Question: I'm looking for style information on the Contextual Action bar (CAB). I just need to change the colour of the text in fact..

As you can see from the above, this is using the standard theme, so I just need to set the text colour to white!
Can anyone point me in the right direction?
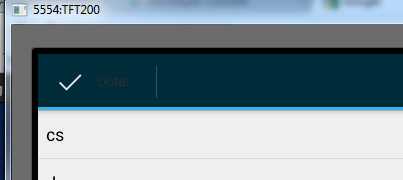
Answer: I posted a comment to my own question, and this is actually a bug in the version of android I was using (Probably an early version of 4.0)
This is the bug described: <URL>